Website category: sports
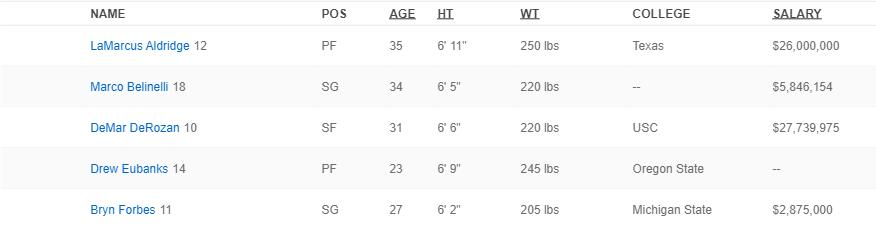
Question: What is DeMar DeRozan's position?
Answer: SF

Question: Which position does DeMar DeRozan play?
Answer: SF

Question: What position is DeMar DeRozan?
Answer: SF

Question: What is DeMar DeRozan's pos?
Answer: SF

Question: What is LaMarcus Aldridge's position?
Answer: PF

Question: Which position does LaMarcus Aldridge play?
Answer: PF

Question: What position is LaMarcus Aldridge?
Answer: PF

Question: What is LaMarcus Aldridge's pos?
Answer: PF

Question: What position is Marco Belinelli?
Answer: SG

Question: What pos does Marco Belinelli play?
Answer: SG

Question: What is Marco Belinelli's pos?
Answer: SG

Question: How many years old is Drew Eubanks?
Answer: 23

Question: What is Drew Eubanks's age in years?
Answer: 23

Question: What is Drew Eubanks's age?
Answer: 23

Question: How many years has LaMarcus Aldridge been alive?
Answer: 35

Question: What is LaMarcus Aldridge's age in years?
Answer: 35

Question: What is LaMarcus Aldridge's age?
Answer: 35

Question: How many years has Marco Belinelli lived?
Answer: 34

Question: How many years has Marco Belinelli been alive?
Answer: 34

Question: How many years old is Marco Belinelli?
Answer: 34

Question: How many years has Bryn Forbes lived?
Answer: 27

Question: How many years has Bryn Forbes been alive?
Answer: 27

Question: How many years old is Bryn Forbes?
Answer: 27

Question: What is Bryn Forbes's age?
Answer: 27

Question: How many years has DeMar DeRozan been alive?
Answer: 31

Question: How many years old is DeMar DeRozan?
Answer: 31

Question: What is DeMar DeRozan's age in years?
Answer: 31

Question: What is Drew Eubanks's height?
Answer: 6' 9"

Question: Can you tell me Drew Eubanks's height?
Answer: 6' 9"

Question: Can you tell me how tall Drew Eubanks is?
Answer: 6' 9"

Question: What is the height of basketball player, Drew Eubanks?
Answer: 6' 9"

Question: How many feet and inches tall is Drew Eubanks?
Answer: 6' 9"

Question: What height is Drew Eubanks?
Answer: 6' 9"

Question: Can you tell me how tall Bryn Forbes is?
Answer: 6' 2"

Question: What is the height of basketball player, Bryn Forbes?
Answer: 6' 2"

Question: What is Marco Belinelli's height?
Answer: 6' 5"

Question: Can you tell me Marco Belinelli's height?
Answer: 6' 5"

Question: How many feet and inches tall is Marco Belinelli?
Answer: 6' 5"

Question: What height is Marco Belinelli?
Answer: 6' 5"

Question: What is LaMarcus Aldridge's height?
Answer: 6' 11"

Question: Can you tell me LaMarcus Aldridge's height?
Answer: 6' 11"

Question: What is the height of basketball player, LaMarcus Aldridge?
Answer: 6' 11"

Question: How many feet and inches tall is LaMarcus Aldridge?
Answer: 6' 11"

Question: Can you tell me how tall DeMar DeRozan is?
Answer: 6' 6"

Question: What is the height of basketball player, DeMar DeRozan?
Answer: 6' 6"

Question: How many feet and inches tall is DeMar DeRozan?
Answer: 6' 6"

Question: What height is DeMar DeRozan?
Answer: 6' 6"

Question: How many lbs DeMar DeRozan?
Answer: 220 lbs

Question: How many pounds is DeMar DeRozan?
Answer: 220 lbs

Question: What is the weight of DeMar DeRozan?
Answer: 220 lbs

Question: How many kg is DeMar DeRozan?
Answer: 220 lbs

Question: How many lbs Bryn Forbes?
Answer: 205 lbs

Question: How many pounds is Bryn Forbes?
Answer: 205 lbs

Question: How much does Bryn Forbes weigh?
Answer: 205 lbs

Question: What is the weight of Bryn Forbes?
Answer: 205 lbs

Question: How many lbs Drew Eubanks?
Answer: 245 lbs

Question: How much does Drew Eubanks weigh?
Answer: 245 lbs

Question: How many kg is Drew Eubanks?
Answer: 245 lbs

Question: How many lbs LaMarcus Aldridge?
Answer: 250 lbs

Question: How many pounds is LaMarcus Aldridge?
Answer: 250 lbs

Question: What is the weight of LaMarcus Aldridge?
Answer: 250 lbs

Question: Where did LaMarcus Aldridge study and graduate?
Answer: Texas

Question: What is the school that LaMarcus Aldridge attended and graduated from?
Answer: Texas

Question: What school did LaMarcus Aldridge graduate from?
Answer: Texas